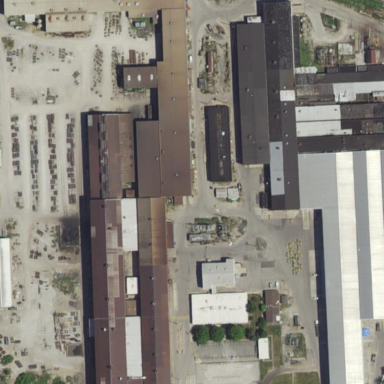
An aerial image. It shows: Industrial area.